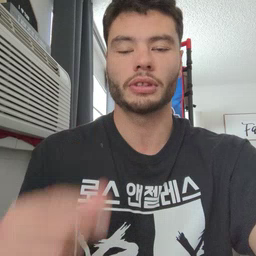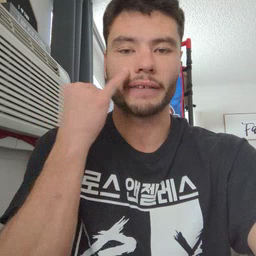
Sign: if